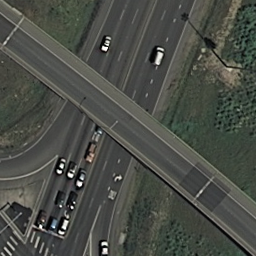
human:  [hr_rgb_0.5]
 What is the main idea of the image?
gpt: overpass